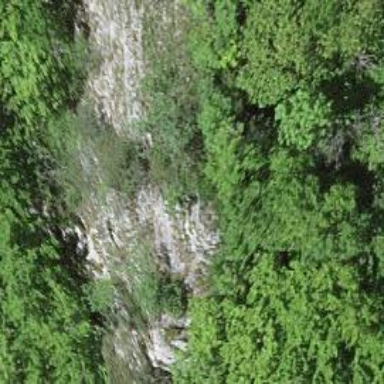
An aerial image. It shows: Cliff in nature.